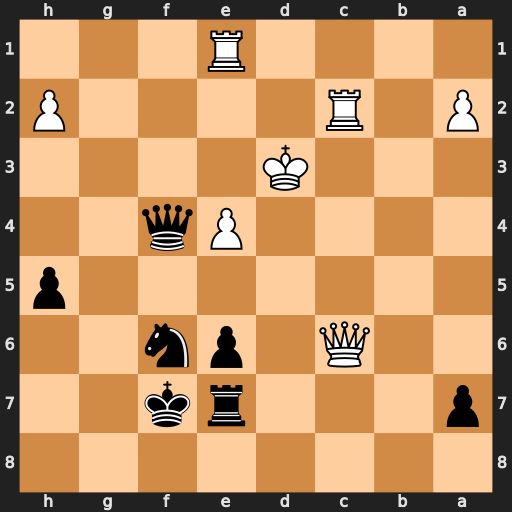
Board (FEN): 8/p3rk2/2Q1pn2/7p/4Pq2/3K4/P1R4P/4R3
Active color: b
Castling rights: -
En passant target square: -
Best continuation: Rd7+ Kc3 Rc7 Qxc7+ Qxc7+